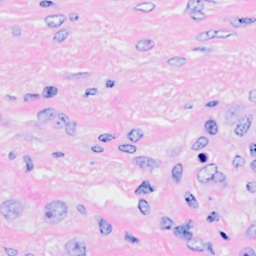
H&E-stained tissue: Breast